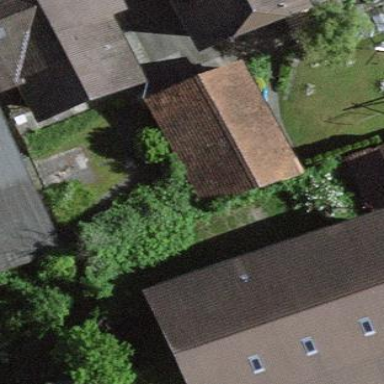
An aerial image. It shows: Garage building.